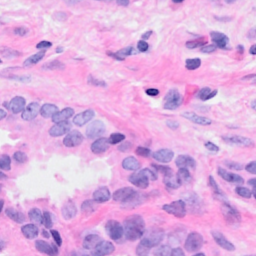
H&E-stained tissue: Breast